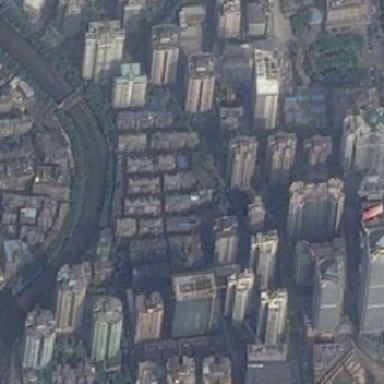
This curved road passes through apartments and commercial centers .